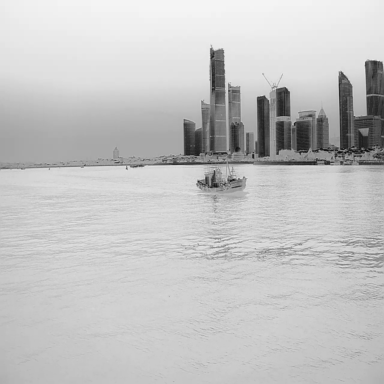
There is a bulk_carrier in the infrared image.